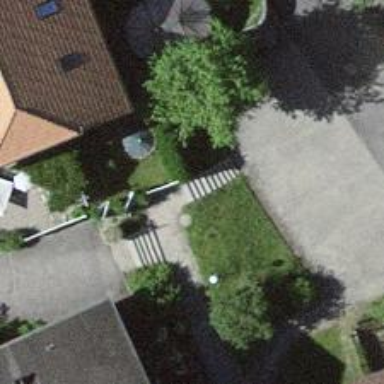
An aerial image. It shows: Road with steps.